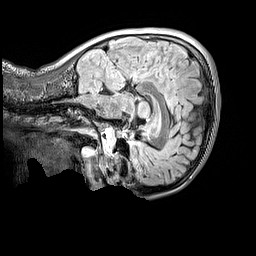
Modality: FLAIR
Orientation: sagittal
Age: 11
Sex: male
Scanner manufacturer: siemens
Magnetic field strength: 3 T
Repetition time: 5 s
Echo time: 0.388 s